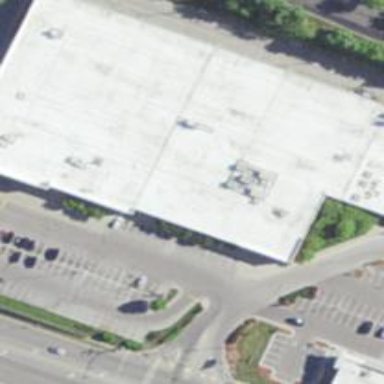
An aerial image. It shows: Department store building.